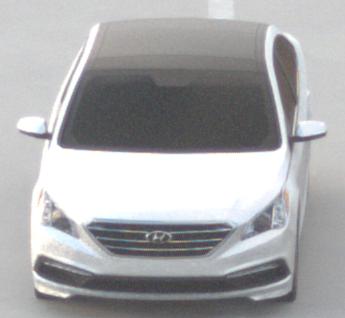
Make: Hyundai
Model: Sonata
Detailed model: Gen. 7
Model produced from: 2015
Model produced until: 2017
Doors: 4
Color: white
Road condition: dry road
Daytime: sunrise or sunset
Contrast: low contrast